Aerial crown-view tile of a tropical tree (Barro Colorado Island, Panama), acquired 20250512:
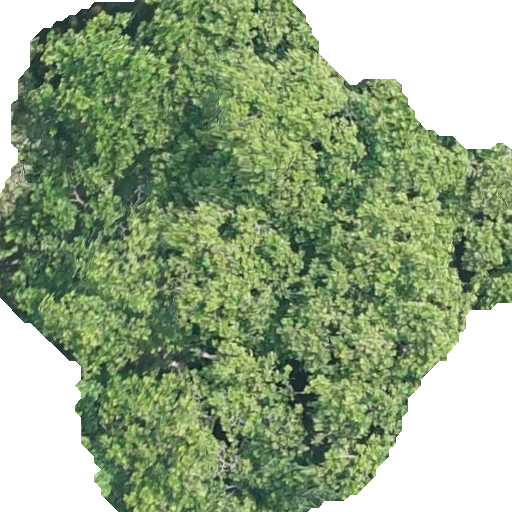
Species: Anacardium excelsum
GBIF accepted scientific name: Anacardium excelsum
Crown area: 323.985 m²